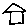
Label: house